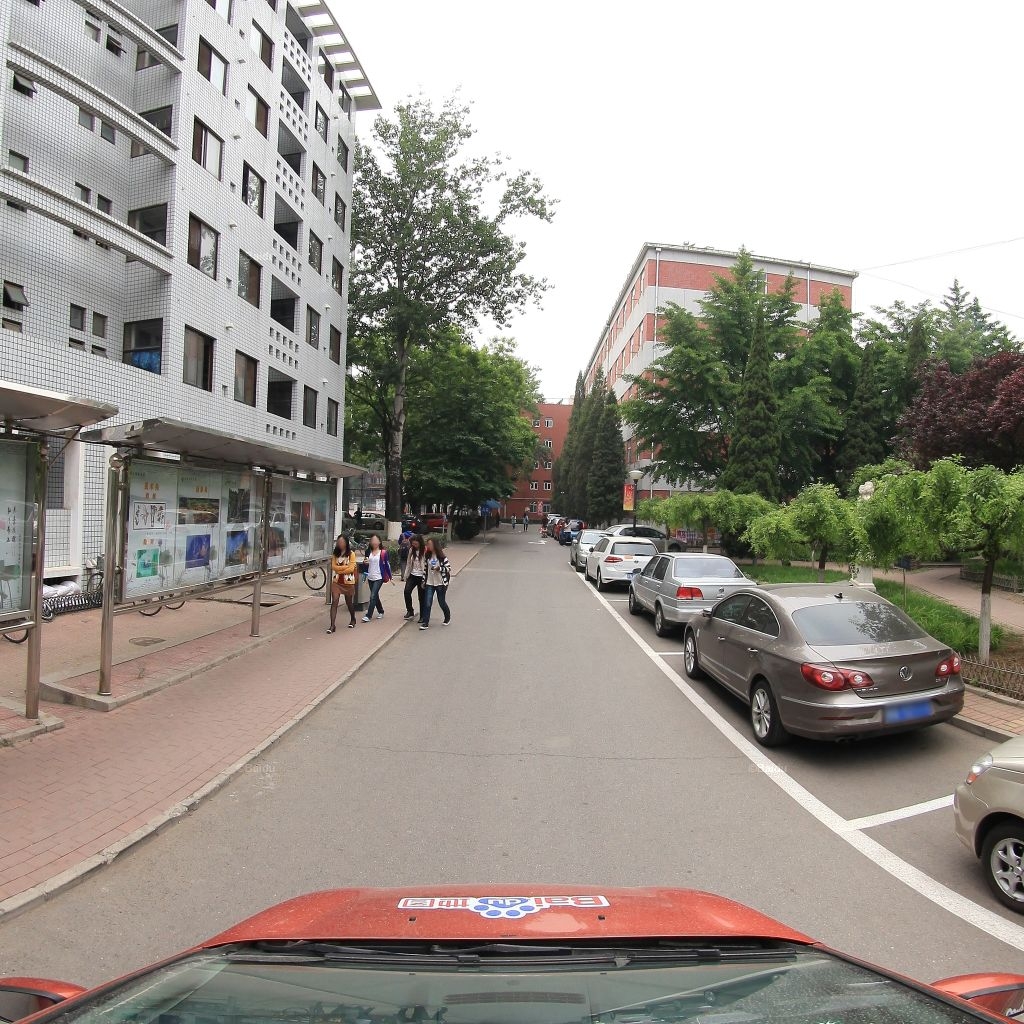
Region: Haidian
Road damage annotations: transverse crack